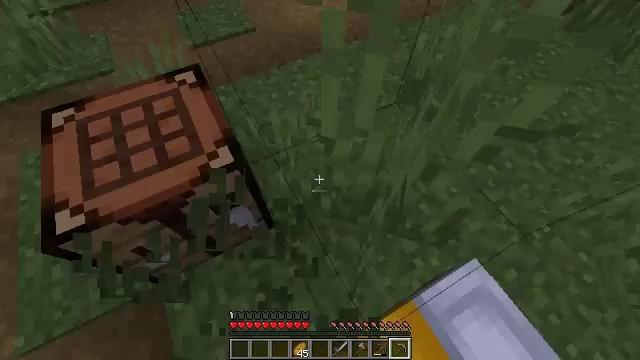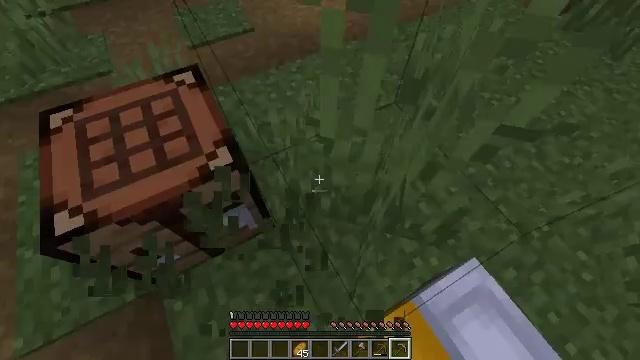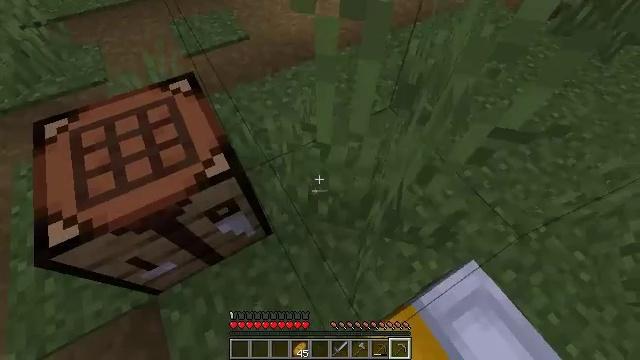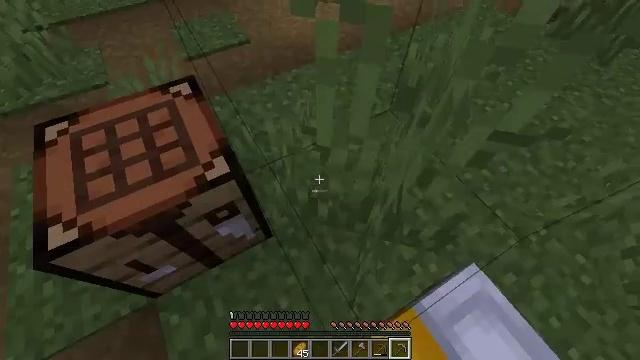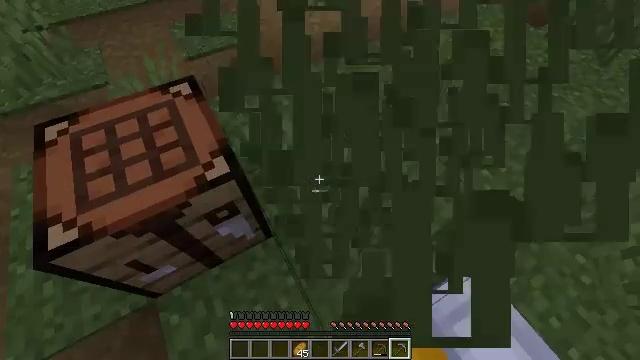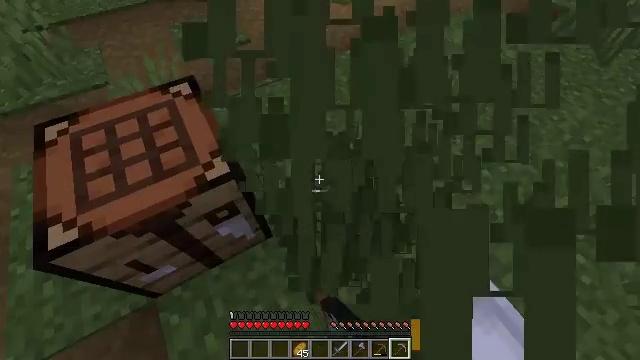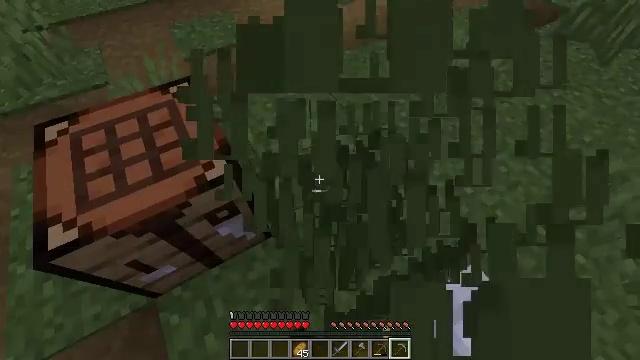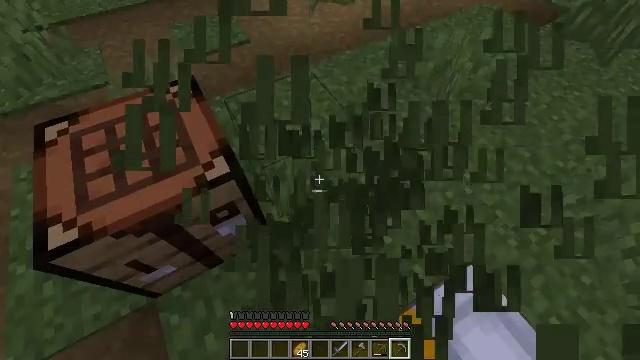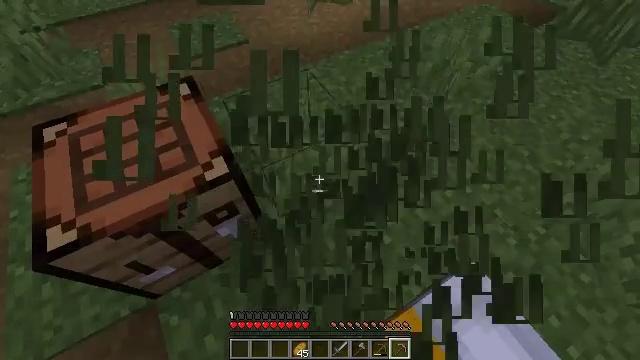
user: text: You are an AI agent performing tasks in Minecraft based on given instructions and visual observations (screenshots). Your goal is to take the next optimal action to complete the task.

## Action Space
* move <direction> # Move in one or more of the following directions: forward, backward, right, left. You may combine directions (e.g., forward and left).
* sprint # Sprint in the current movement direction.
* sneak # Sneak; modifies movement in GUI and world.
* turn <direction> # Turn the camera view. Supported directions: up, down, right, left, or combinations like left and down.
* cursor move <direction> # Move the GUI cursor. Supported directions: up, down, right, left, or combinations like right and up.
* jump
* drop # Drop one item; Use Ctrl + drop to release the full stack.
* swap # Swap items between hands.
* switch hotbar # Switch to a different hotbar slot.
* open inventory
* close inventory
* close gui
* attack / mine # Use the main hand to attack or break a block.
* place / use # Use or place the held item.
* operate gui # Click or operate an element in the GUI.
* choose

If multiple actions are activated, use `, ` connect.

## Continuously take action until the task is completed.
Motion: motion action
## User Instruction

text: Collect tall grass by breaking it.
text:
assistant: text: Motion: no_op
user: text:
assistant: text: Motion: turn right and up
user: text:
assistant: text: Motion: no_op
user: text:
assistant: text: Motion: attack / mine
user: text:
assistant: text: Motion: attack / mine
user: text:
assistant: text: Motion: no_op
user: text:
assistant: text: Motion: no_op
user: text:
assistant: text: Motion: no_op
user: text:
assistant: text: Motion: no_op